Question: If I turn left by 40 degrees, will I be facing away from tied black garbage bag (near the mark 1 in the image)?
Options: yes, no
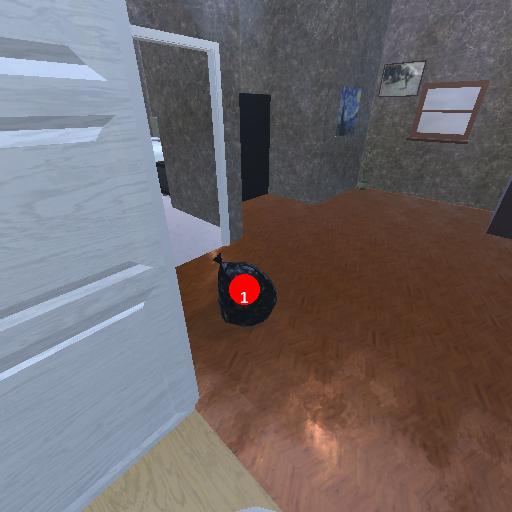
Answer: yes